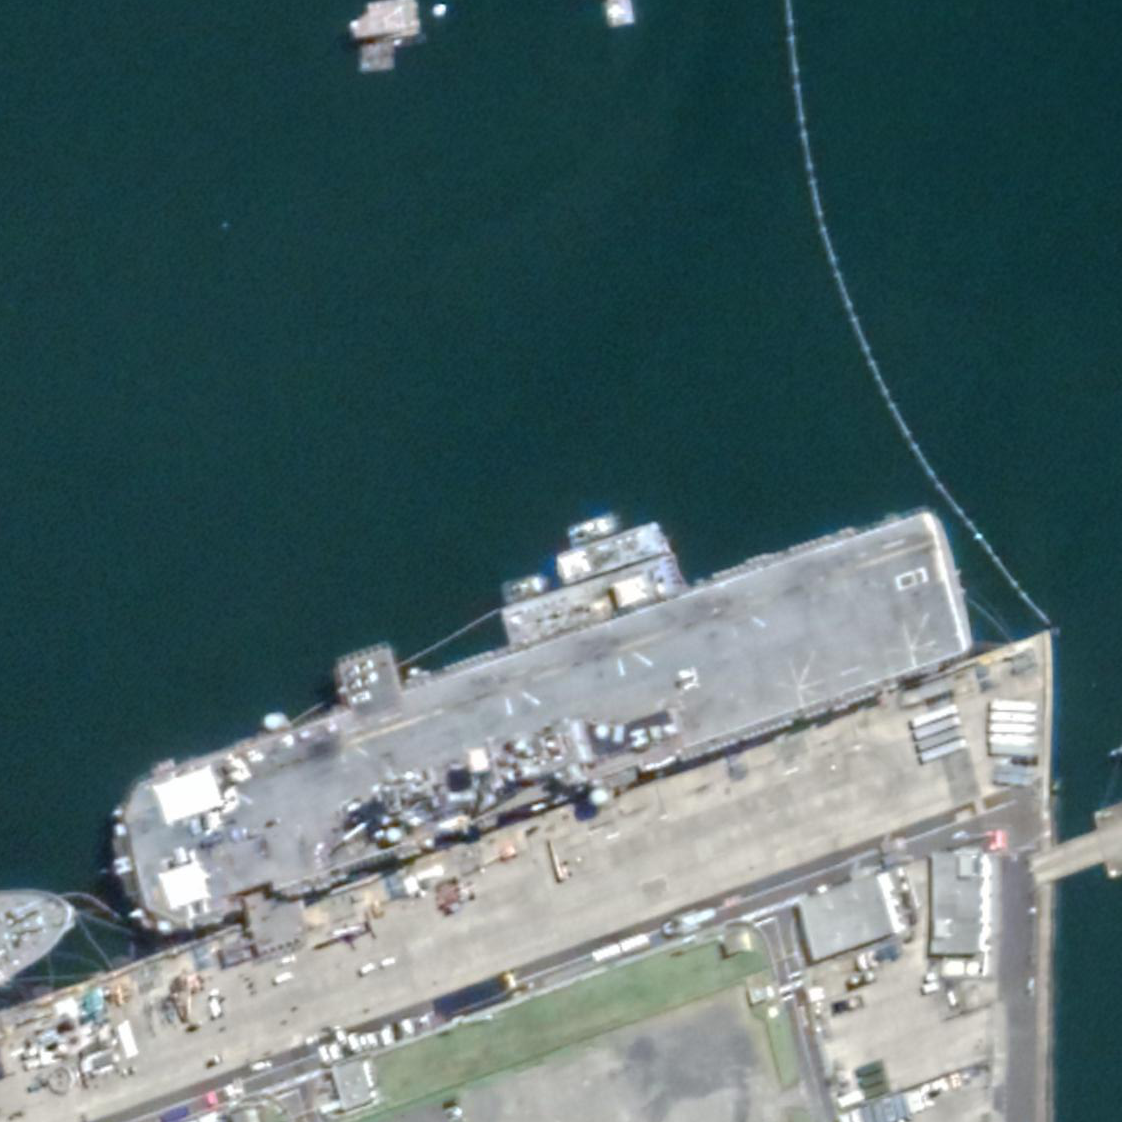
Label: assault